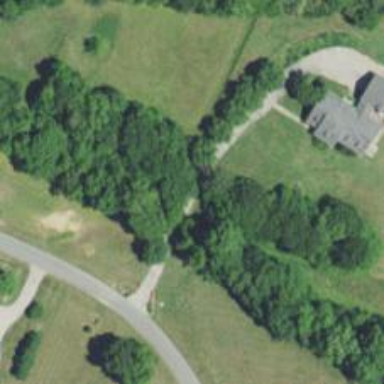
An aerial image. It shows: Driveway leading to service road.